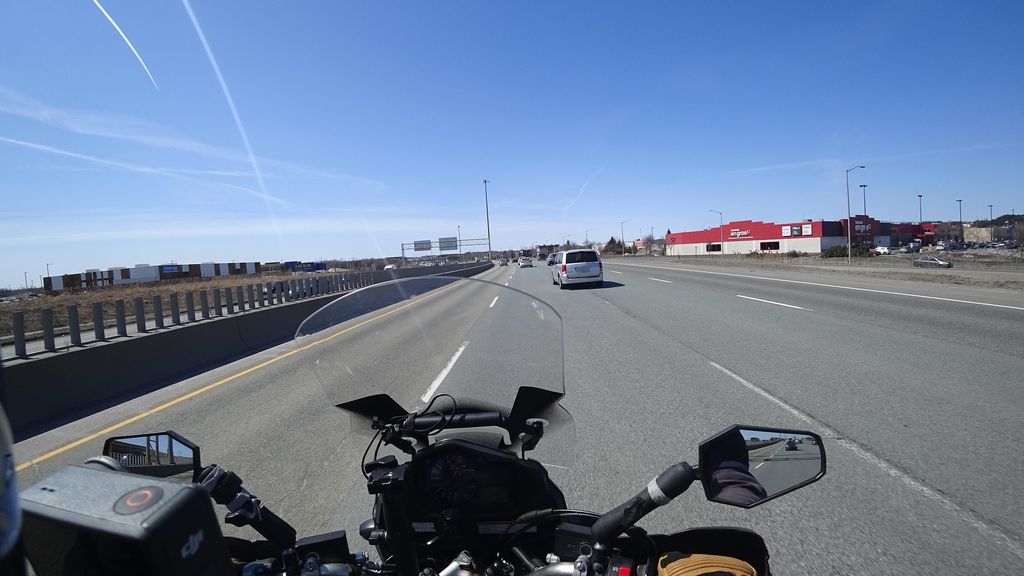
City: quebec_city